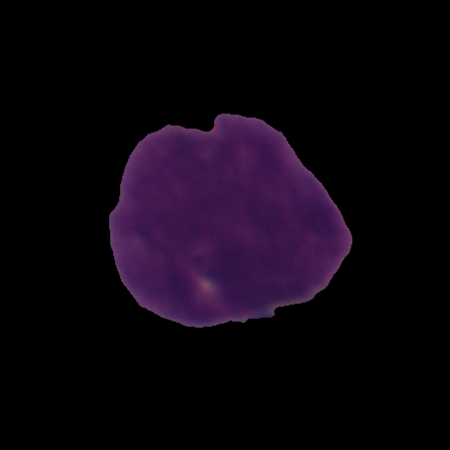
Label: cancer